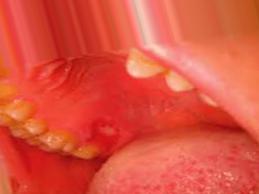
Condition: Mouth Ulcer